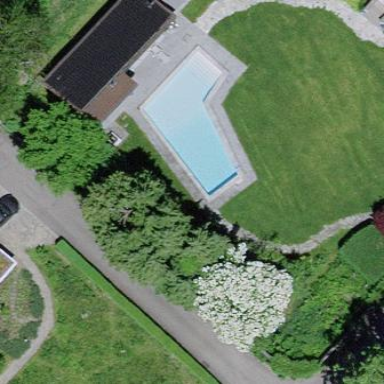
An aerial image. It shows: Swimming pool located in leisure land.